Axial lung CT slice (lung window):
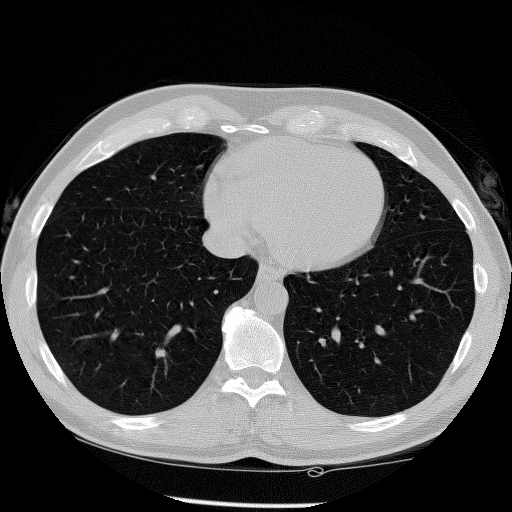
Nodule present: no